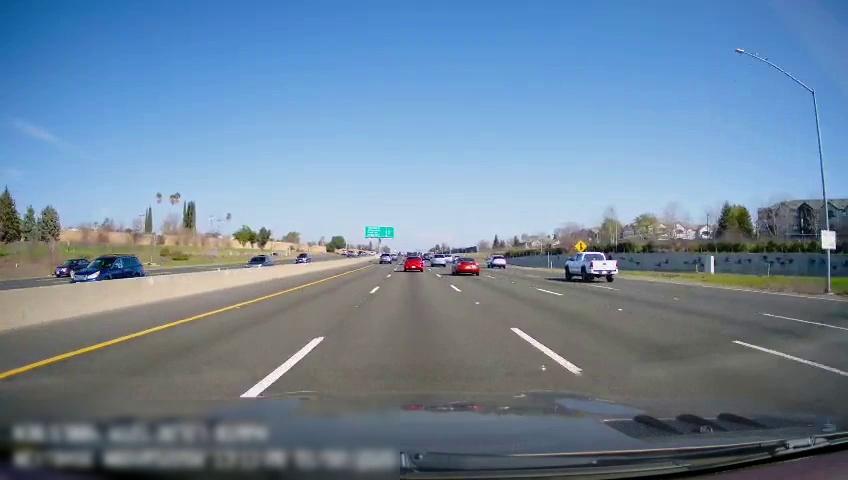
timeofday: Day
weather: Sunny
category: Drivable Space
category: Drivable Space
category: Vehicles | SUV
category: Vehicles | Car
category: Vehicles | Car
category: Vehicles | Car
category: Vehicles | Car
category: Vehicles | Car
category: Vehicles | SUV
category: Vehicles | SUV
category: Vehicles | Truck
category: Vehicles | Car
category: Vehicles | Van
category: Lanes | Alternate Lane
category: Lanes | Current Lane
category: Lanes | Current Lane
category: Lanes | Alternate Lane
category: Lanes | Alternate Lane
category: Lanes | Alternate Lane
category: Traffic | Signs
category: Traffic | Signs